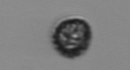
Label: Pseudochattonella_farcimen